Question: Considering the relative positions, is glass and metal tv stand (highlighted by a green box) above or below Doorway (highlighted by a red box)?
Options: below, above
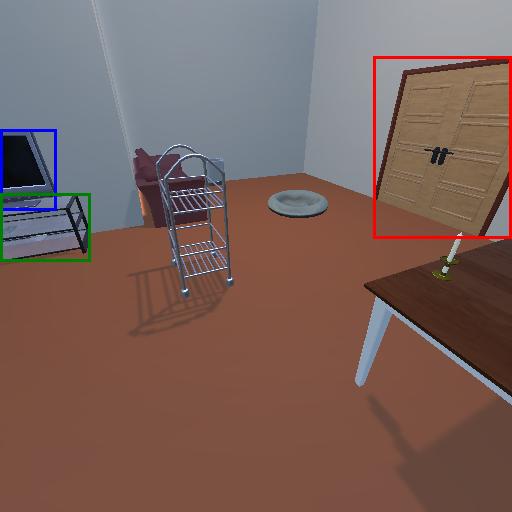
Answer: below